Field crop: tomato
Growth stage: 1
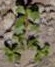
Species: portulaca